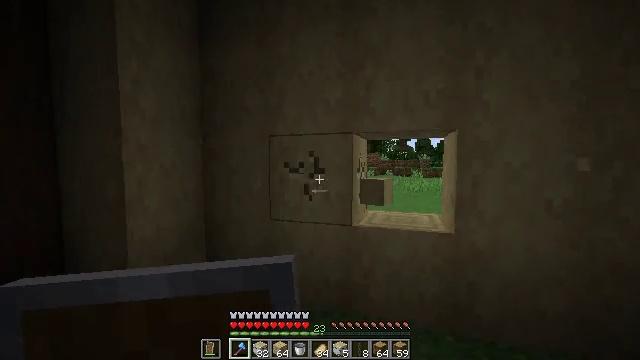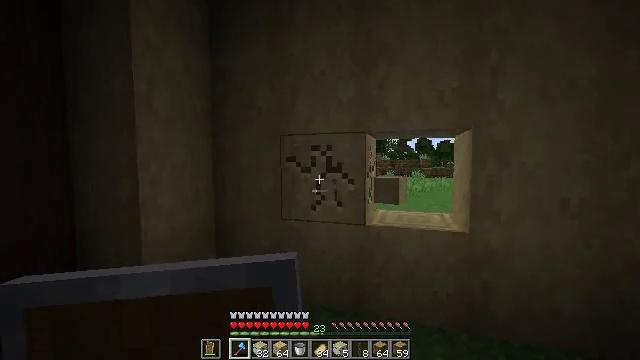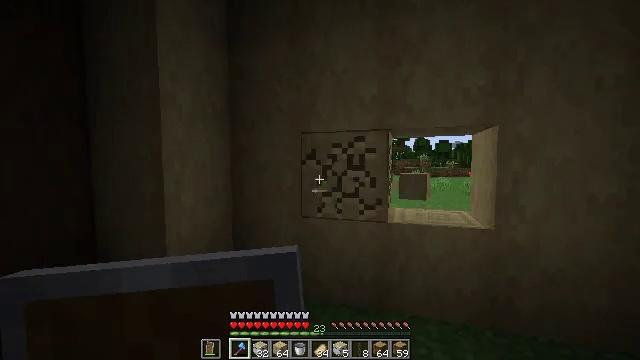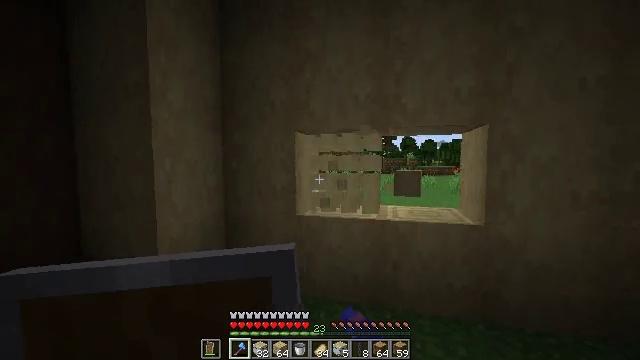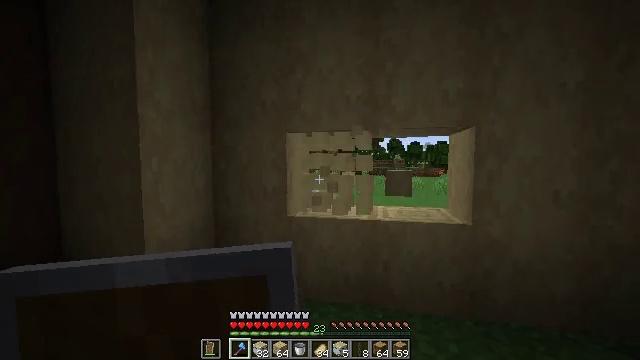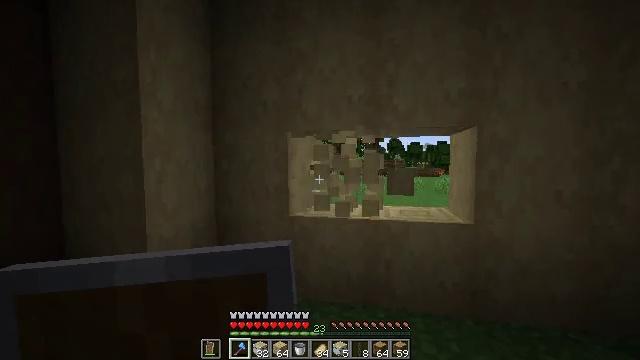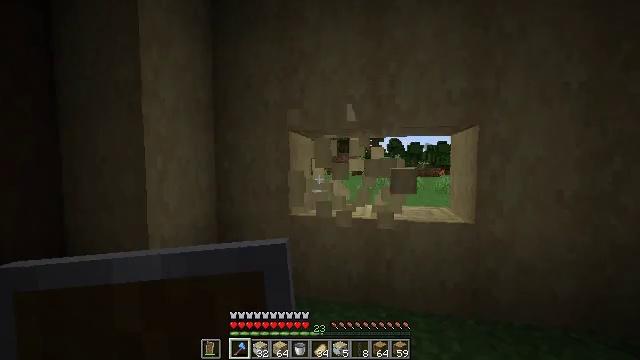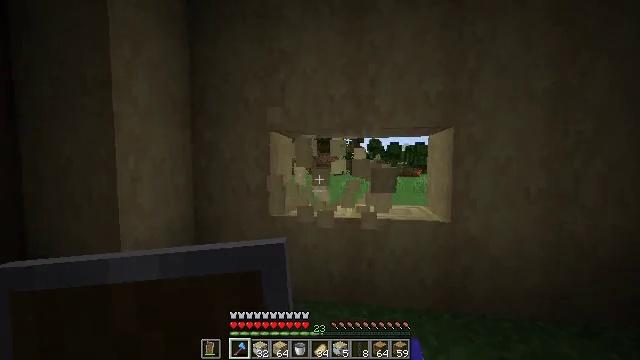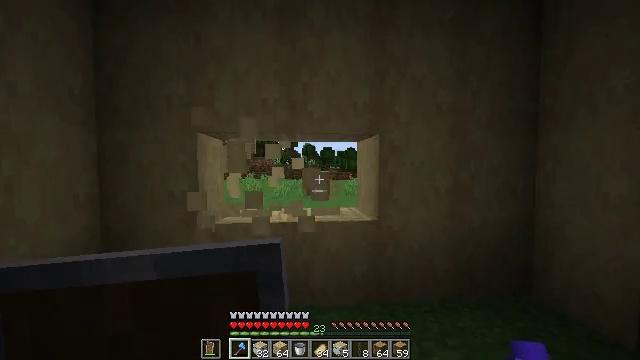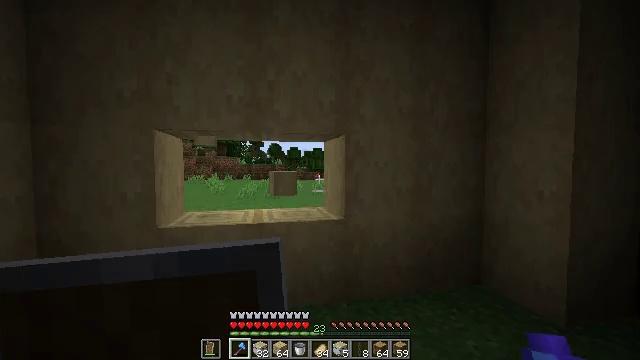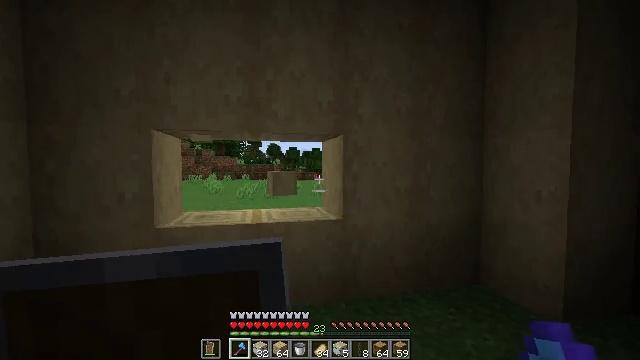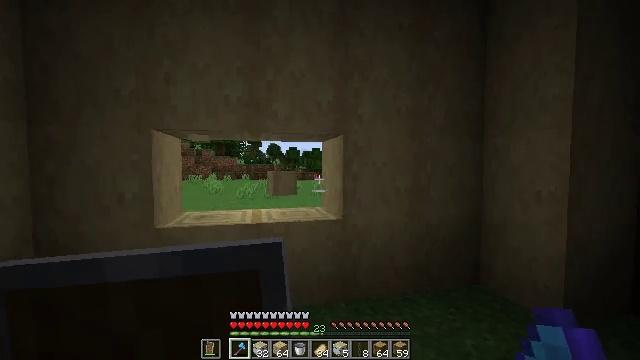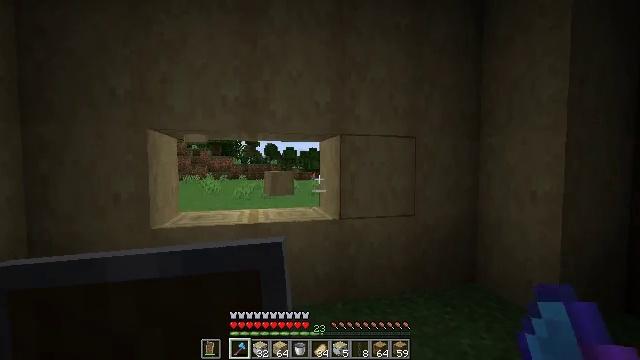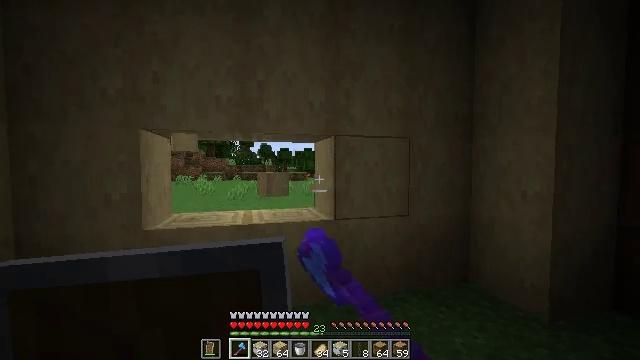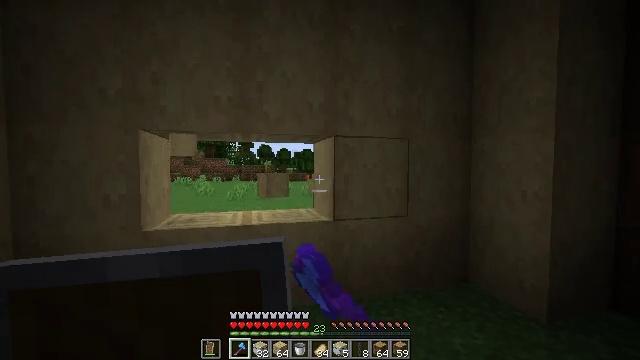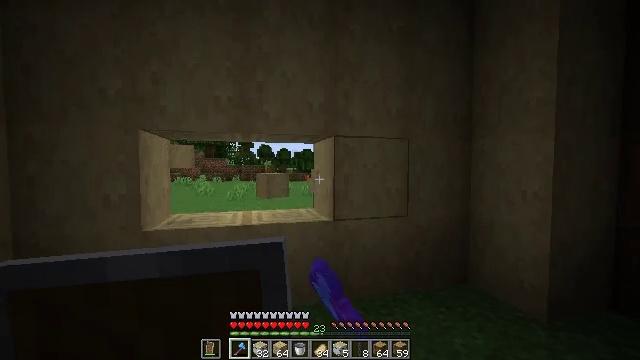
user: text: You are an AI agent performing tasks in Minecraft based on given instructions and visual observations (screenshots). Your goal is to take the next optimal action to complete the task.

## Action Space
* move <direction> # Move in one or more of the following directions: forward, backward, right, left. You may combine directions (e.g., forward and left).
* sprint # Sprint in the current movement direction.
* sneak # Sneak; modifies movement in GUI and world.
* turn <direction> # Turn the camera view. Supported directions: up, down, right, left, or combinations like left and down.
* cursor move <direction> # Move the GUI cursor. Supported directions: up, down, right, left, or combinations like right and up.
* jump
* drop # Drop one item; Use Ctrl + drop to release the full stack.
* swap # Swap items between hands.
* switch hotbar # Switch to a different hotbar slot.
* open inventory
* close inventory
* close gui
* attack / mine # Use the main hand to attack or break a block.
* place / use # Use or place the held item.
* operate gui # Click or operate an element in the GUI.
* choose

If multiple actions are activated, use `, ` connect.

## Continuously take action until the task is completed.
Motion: motion action
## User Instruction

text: Harvest the stripped birch log.
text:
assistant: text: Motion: move left, attack / mine
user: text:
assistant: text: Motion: attack / mine
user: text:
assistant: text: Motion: turn right, attack / mine
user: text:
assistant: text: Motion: turn right, attack / mine
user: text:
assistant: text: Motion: attack / mine
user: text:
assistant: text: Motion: attack / mine
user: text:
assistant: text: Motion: turn right, attack / mine
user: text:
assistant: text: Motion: turn right, attack / mine
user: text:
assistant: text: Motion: turn right, attack / mine
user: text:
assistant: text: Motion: attack / mine
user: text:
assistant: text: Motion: attack / mine
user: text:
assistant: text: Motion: attack / mine
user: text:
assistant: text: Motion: turn right, attack / mine
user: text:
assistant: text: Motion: attack / mine
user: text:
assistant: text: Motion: attack / mine
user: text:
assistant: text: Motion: attack / mine
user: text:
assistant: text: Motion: turn right, attack / mine
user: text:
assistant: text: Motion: turn right, attack / mine
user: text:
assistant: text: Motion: attack / mine
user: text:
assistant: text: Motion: attack / mine
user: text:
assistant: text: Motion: attack / mine
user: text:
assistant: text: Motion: attack / mine
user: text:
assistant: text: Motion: attack / mine
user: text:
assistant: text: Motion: attack / mine
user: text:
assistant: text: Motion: attack / mine
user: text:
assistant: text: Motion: attack / mine
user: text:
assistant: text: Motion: turn left and up, attack / mine
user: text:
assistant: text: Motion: turn left and up, attack / mine
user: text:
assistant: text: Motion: turn left and up, attack / mine
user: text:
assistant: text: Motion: attack / mine